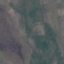
Land use / land cover: HerbaceousVegetation